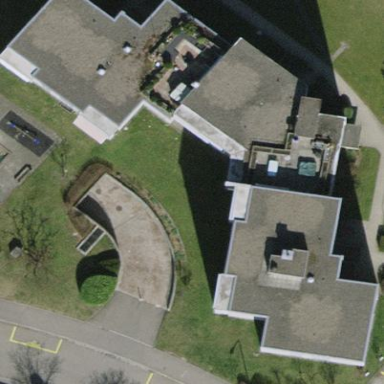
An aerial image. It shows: Flat-roofed building.